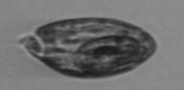
Label: Katodinium_or_Torodinium